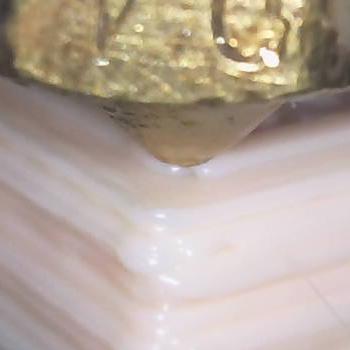
Flow rate: 283%